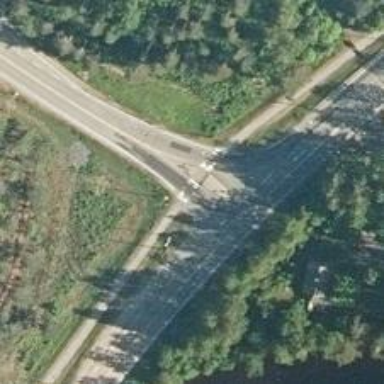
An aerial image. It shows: Asphalt road designated as trunk highway.